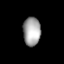
Tissue: lung
Cell type: Others
Senescence score: 0.5613
Nuclear area (px): 493
Mean DAPI intensity: 163.213